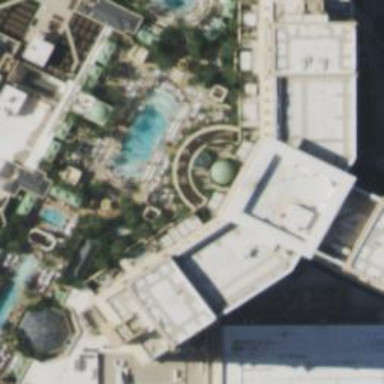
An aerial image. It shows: Hotel with casino.